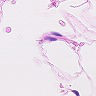
Metastatic tissue present: no